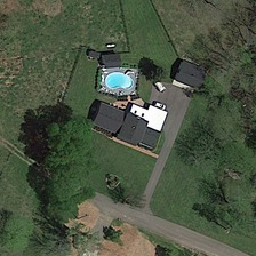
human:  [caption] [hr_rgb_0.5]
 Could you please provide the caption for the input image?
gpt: a parking lot with white pool besides the house in it .

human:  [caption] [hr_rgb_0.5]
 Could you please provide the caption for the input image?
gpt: The building is surrounded by several green trees and pastures.

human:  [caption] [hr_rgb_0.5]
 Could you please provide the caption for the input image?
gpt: a residential surrounded by many green plants and a gray road in side .

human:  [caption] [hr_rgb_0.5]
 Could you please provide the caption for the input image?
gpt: a square pool with blue water and gray border in the middle .

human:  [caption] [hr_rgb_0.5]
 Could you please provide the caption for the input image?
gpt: A building is surrounded by some green trees and grass.